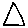
Label: triangle